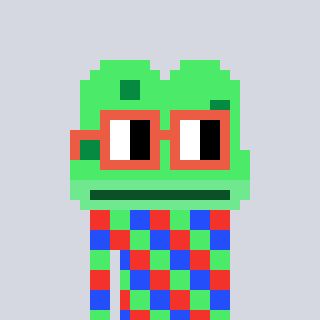
a pixel art character with square orange glasses, a frog-shaped head and a red-colored body on a cool background